Question: I am following <URL> tutorial, and the author said that the code should open a window and fill the surface of that window with a white rectangle.
But, all I see is a black window. I have tried to change the colors, but it still draws a black screen.
Here is the code that I am using:
'''
#include <cstdio>
#include <SDL2/SDL.h>
int main(int argc, char *argv[])
{
const int width = 500;
const int height = 500;
SDL_Window* window = NULL;
SDL_Surface* windowSurface = NULL;
if(SDL_Init(SDL_INIT_VIDEO) < -1)
{
printf("[Error at initialization] %s", SDL_GetError());
}
else
{
window = SDL_CreateWindow("Test window", SDL_WINDOWPOS_UNDEFINED,
SDL_WINDOWPOS_UNDEFINED, width, height, SDL_WINDOW_SHOWN);
if(window == NULL)
{
printf("[Error at creating the window] %s", SDL_GetError());
}
else
{
windowSurface = SDL_GetWindowSurface(window);
SDL_FillRect(windowSurface, NULL, SDL_MapRGB(windowSurface->format,
0xFF, 0xFF, 0xFF));
SDL_Delay(5000);
}
}
SDL_DestroyWindow(window);
SDL_Quit();
return 0;
}
'''
And here is the makefile:
'''
OBJS = try1.cpp
CC = g++
LINKER_FLAGS = -lSDL2
COMPOILER_FLAGS = -W
OBJS_NAMES = 01_hello_SDL
all:
g++ $(OBJS) $(COMPILER_FLAGS) $(LINKER_FLAGS) -o $(OBJS_NAMES)
'''
And that is what appears when I run the program:

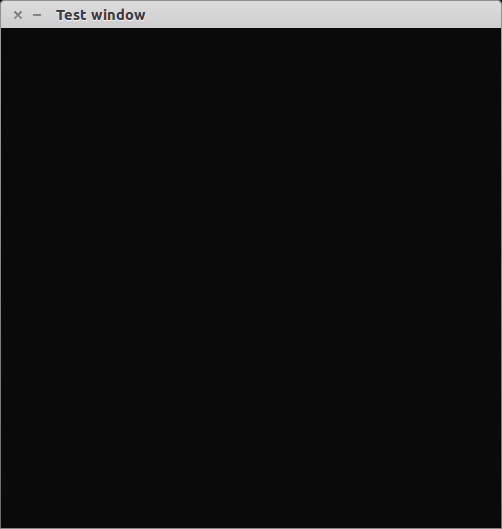
Answer: You need to update the window manually in SDL, maybe something like this:
'''
SDL_UpdateWindowSurface(window);
'''
Personly speaking, I think cocos2d-x is more convenient than SDL.